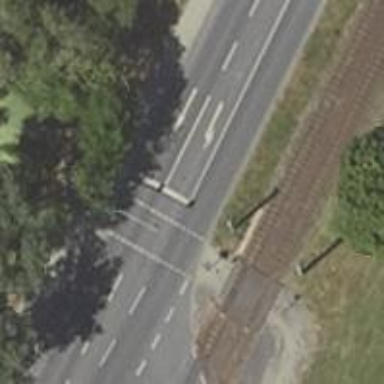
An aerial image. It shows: Road with traffic signals at crossing.